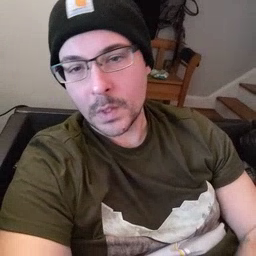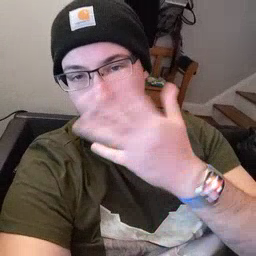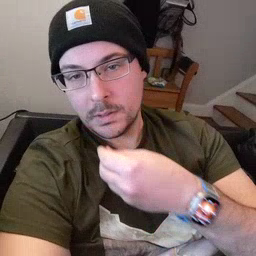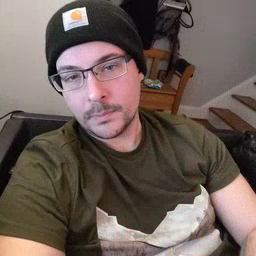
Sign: pretty